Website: lowes
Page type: billing-address
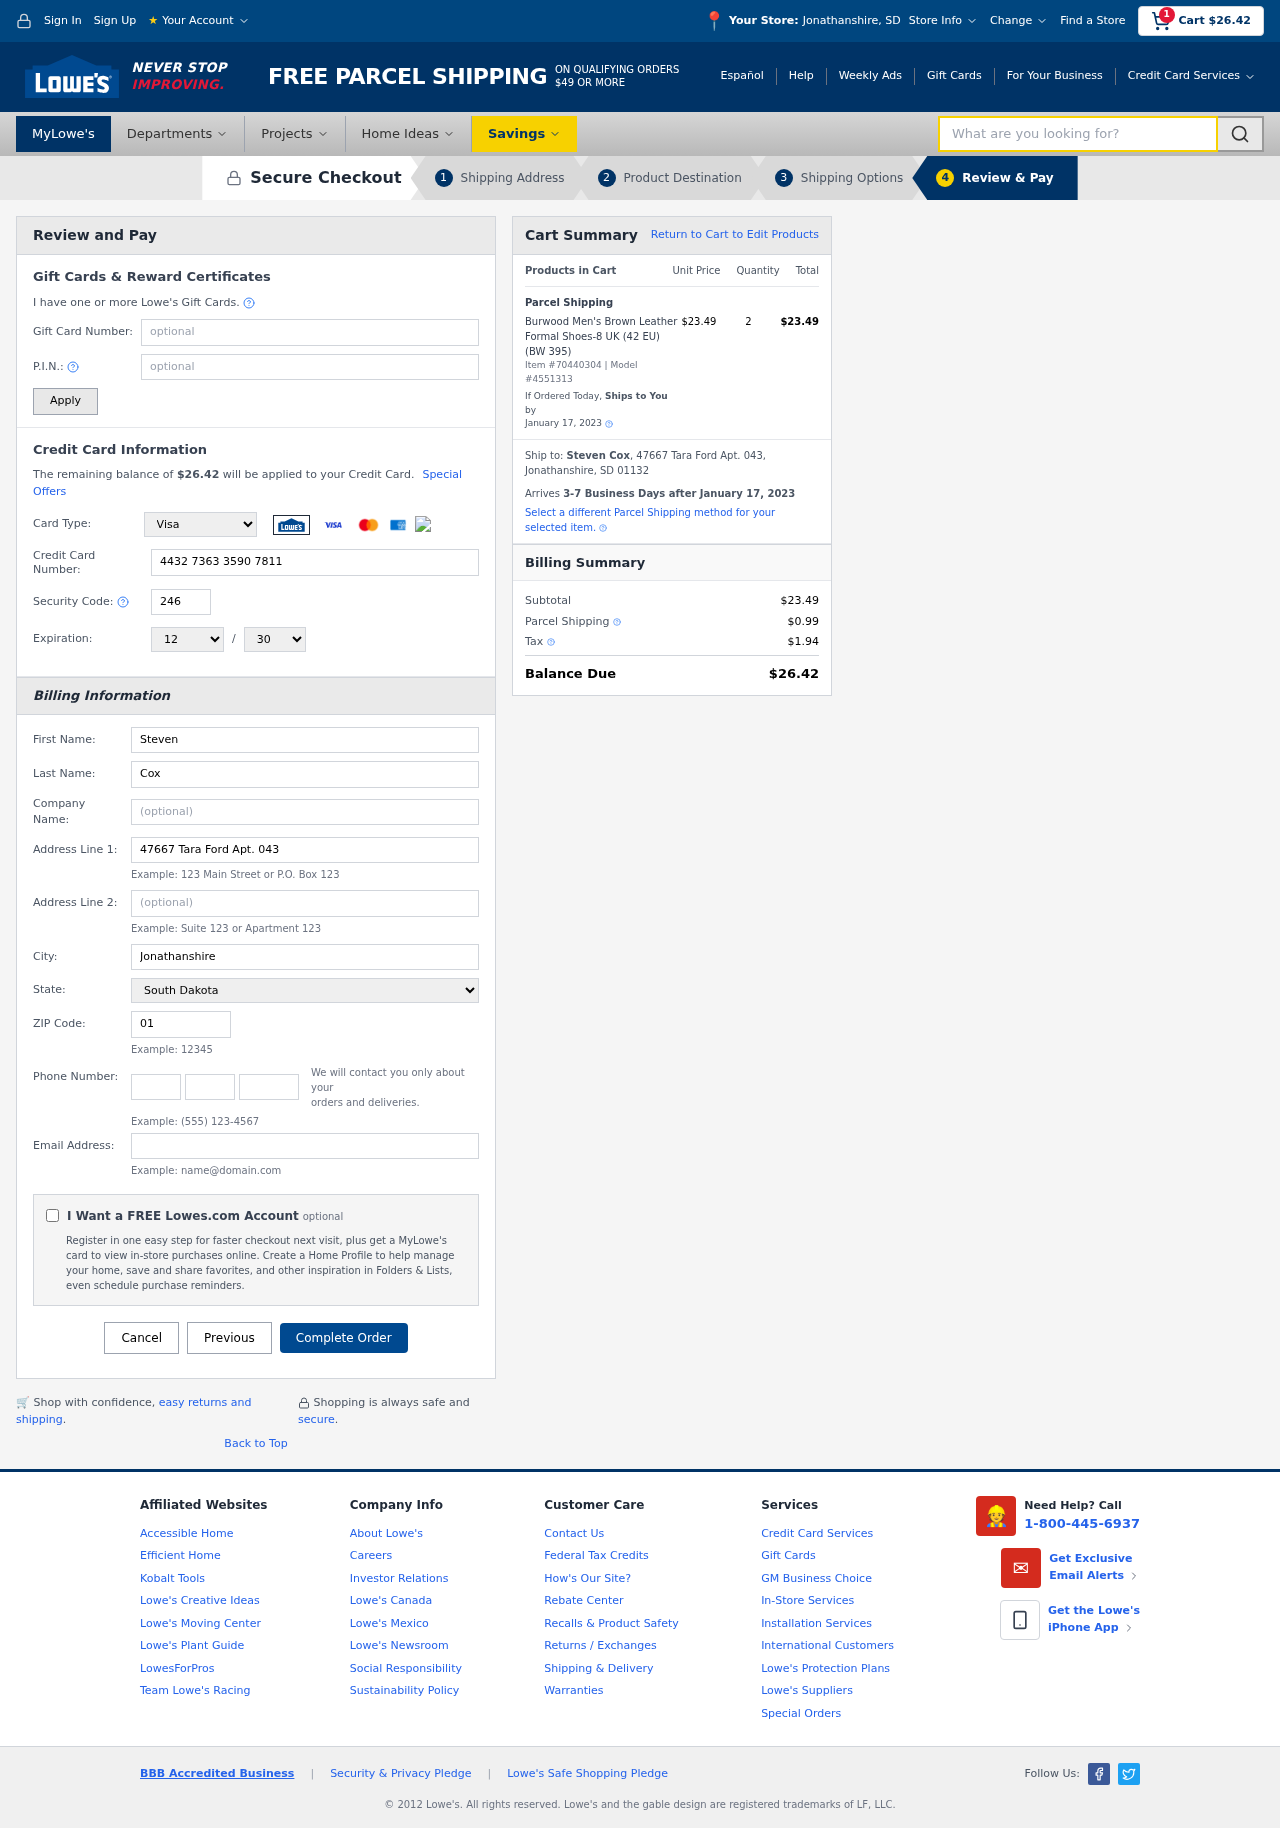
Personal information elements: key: PII_CARD_CVV
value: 246
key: PII_CARD_EXPIRY_MONTH
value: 12
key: PII_CARD_EXPIRY_YEAR
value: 30
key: PII_CARD_NUMBER
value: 4432 7363 3590 7811
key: PII_CARD_TYPE
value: Visa
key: PII_CITY
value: Jonathanshire
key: PII_CITY_STATE
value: Jonathanshire, SD
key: PII_EMAIL
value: scox@hotmail.com
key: PII_FIRSTNAME
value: Steven
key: PII_FULLNAME
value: Steven Cox
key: PII_LASTNAME
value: Cox
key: PII_PHONE_AREA
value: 629
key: PII_PHONE_PREFIX
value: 811
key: PII_PHONE_SUFFIX
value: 2594
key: PII_POSTCODE
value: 01132
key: PII_STATE
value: South Dakota
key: PII_STREET
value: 47667 Tara Ford Apt. 043
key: PII_CITY_STATE_ZIP
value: Jonathanshire, SD 01132
Product elements: key: PRODUCT1_NAME
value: Burwood Men's Brown Leather Formal Shoes-8 UK (42 EU) (BW 395)
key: PRODUCT1_PRICE
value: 23.49
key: PRODUCT1_QUANTITY
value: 2
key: PRODUCT_ITEM_NUMBER
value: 70440304
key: PRODUCT_MODEL_NUMBER
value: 4551313
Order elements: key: ORDER_SUBTOTAL
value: $26.42
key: ORDER_TOTAL
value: $26.42
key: ORDER_SHIPPING_DATE
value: January 17, 2023
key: ORDER_SUBTOTAL
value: $23.49
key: ORDER_DELIVERY_DATE
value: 3-7 Business Days after January 17, 2023
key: ORDER_SHIPPING_DATE2
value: January 17, 2023
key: ORDER_SUBTOTAL2
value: $23.49
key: ORDER_SHIPPING_COST
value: $0.99
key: ORDER_TAX
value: $1.94
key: ORDER_TOTAL2
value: $26.42
Search elements: key: HEADER_SEARCH
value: What are you looking for?